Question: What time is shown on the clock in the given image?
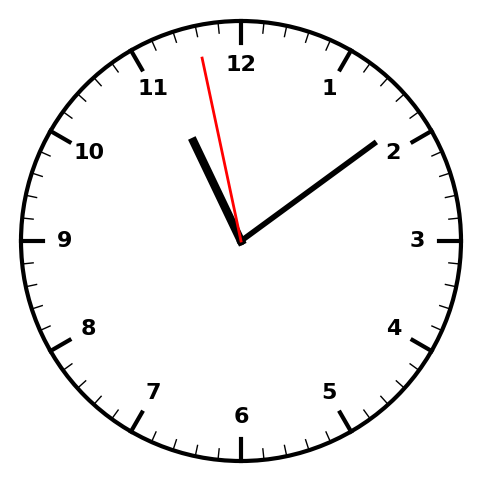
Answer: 11:08:58